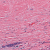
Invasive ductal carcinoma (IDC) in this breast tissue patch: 1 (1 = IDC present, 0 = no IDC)